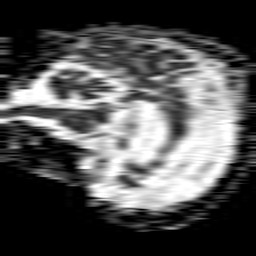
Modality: ADC
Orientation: sagittal
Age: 58
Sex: female
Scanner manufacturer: philips
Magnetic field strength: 1.5 T
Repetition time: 4.6 s
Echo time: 0.08631 s